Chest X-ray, PA view. Patient: 61 years old, sex M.
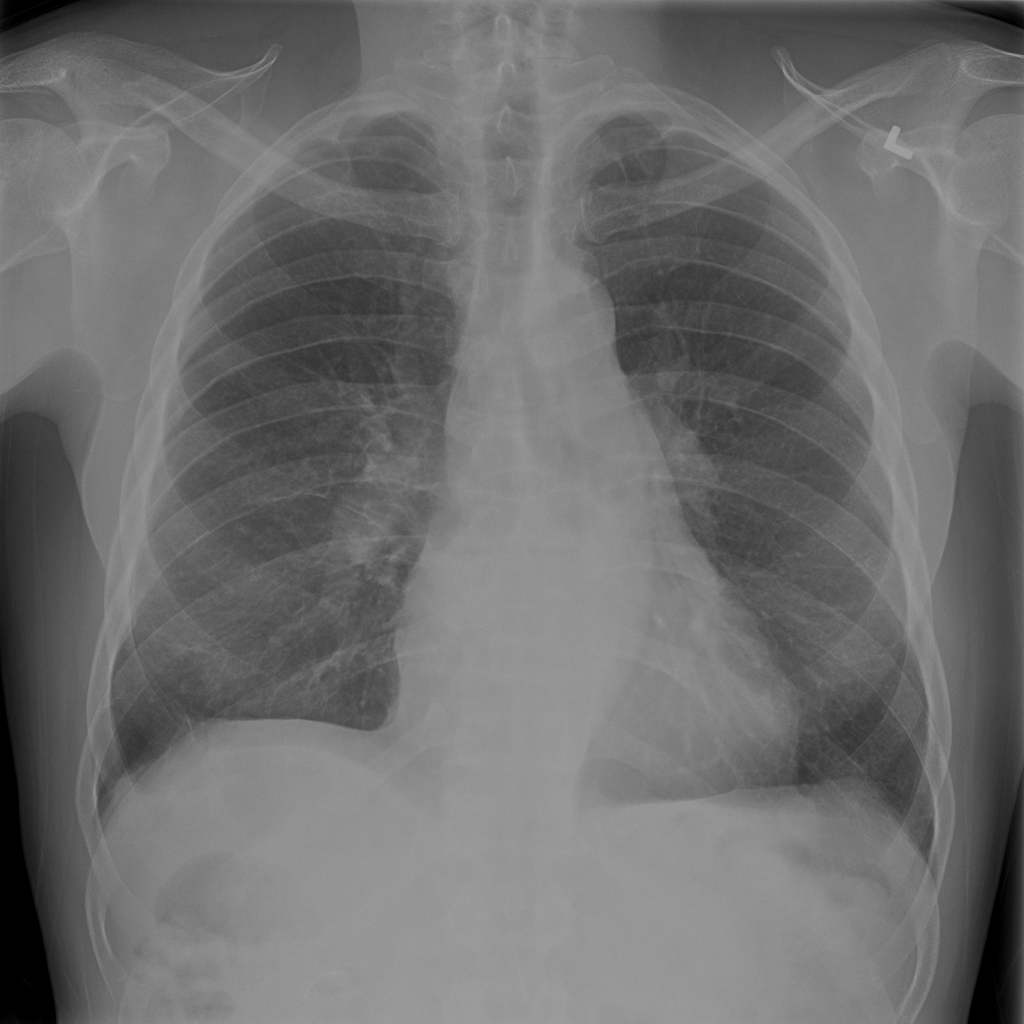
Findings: No Finding